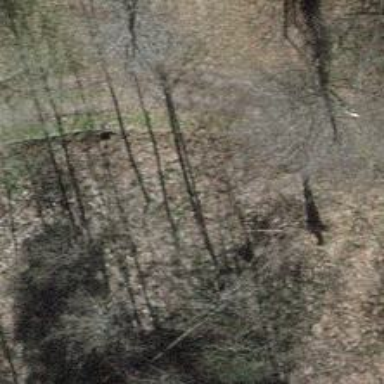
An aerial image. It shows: Hunting stand.